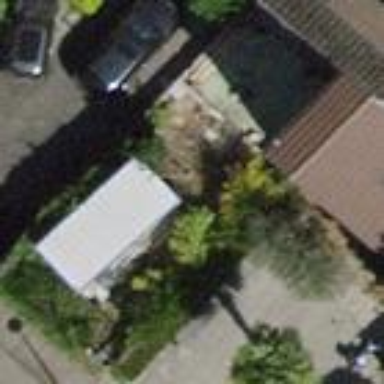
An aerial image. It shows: Garden surrounded by fence.